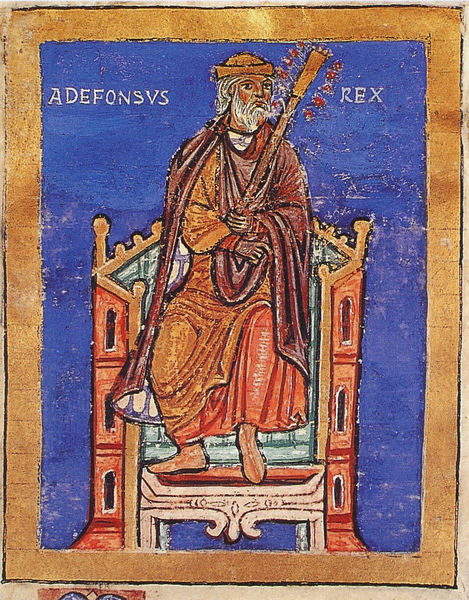
Titel: Tumbo A
Institution: Santiago de Compostela, Archivo de la Catedral
Schlagwörter: blau, grau, tuch, alt, bart, falten, rahmen, vollbart, porträt, gewand, gold, mantel, krone, farbig, schrift, stab, könig, thron, burg, linie, text, trohn, mittelalter, fresko, laute, ikone, herscher, zepter, latein, protrait, grauhaarig, buchmalerei, rex, albern, lächerlich, adefonsus rex, adefonsus